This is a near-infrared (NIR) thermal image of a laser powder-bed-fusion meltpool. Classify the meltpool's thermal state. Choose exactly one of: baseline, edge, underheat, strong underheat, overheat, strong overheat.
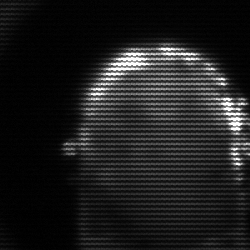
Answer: baseline